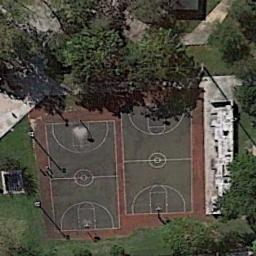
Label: basketball_court